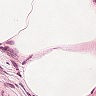
Metastatic tissue present: no